Question:
I am working in MVC 2.0. Now I got a requirement regarding the Slider in the MVC. I have attached a image file below. How to implement this in MVC? How to get started with this? Is there any jQuery for this?
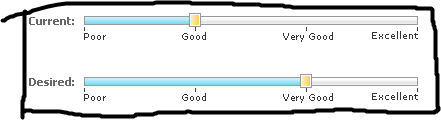
Answer: There's a nice <URL>.